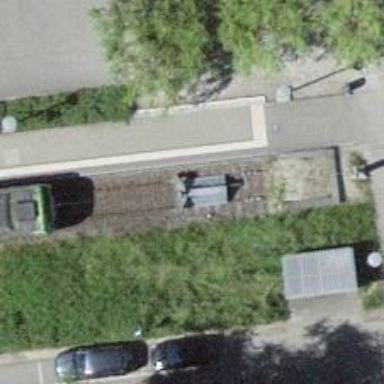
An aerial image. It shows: Railway buffer stop.